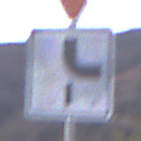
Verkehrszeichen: VerlaufVorfahrtsstrasse10
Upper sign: VorfahrtGewaehren
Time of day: Dusk
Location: Outdoor (Nature)
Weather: Clear
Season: NotSpecified
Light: Natural